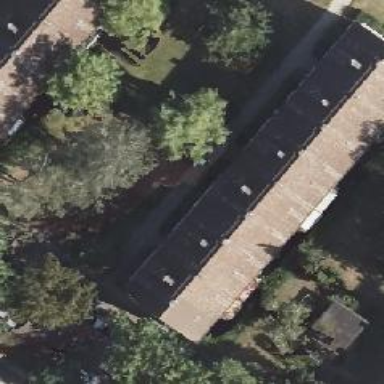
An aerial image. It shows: Gabled roof on building that houses apartments.